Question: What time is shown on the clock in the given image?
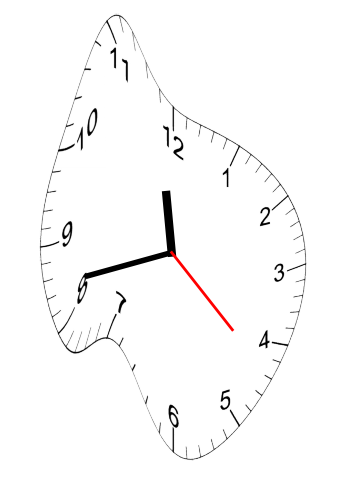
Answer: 11:42:22